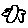
Label: bird